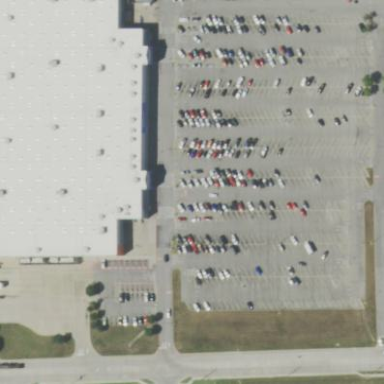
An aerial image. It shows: Retail building housing supermarket.